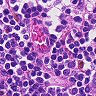
Metastatic tissue present: no